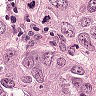
Metastatic tissue present: yes